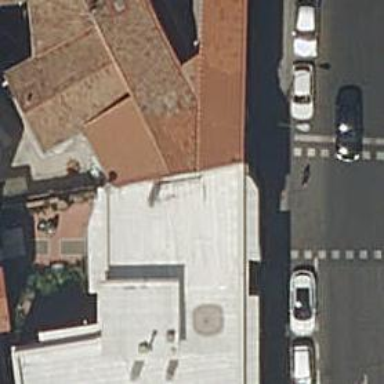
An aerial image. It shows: Restaurant.